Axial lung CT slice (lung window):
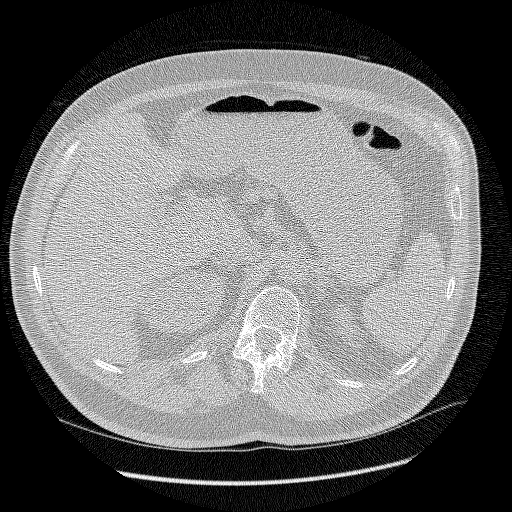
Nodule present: no